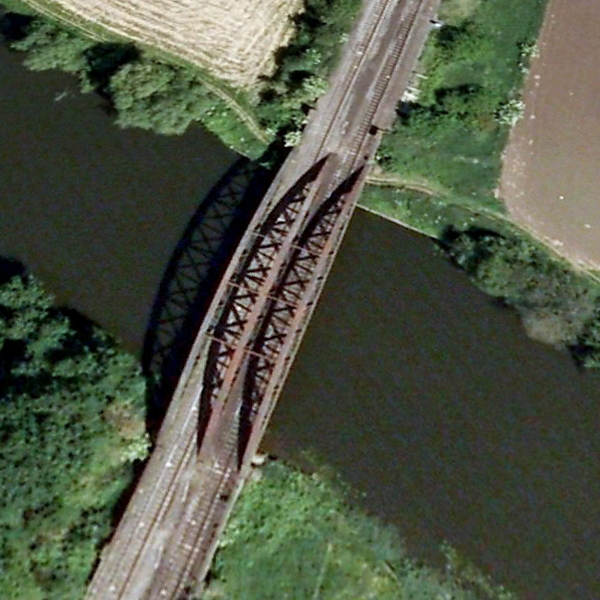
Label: Bridge